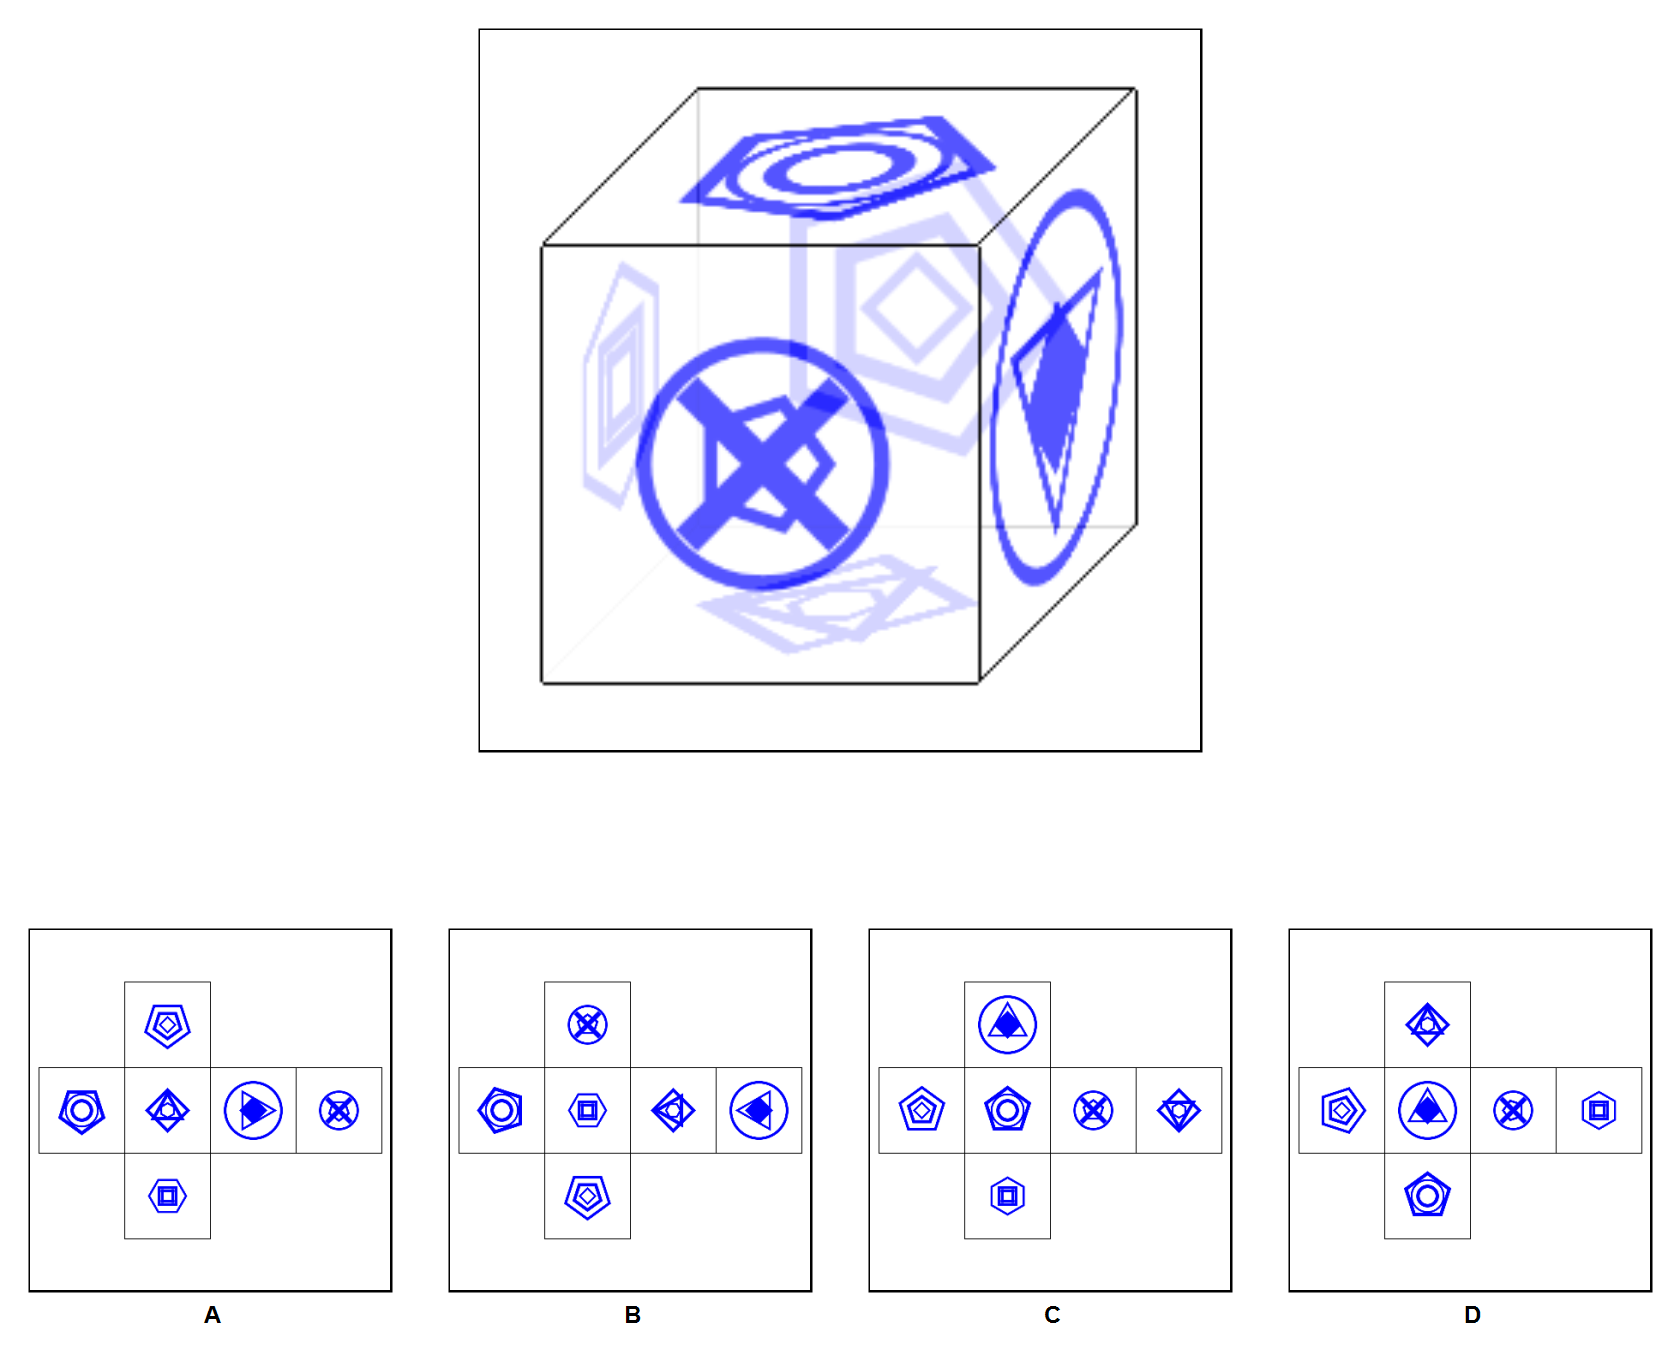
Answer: A